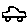
Label: car